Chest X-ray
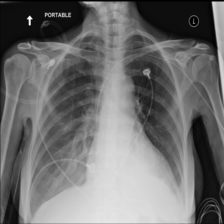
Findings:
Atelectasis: negative
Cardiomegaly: negative
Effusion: negative
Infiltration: negative
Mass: negative
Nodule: negative
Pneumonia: negative
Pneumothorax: negative
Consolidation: negative
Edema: negative
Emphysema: negative
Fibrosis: negative
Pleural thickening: negative
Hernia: negative